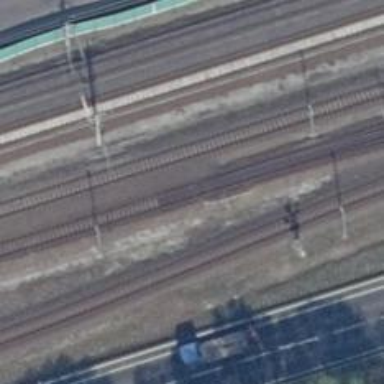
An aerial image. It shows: Railway switch.